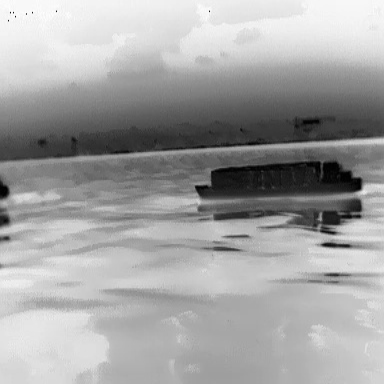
There is a fishing_boat in the infrared image.